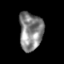
Tissue: skin
Cell type: Epithelial cells
Senescence score: 0.1977
Nuclear area (px): 880
Mean DAPI intensity: 133.855